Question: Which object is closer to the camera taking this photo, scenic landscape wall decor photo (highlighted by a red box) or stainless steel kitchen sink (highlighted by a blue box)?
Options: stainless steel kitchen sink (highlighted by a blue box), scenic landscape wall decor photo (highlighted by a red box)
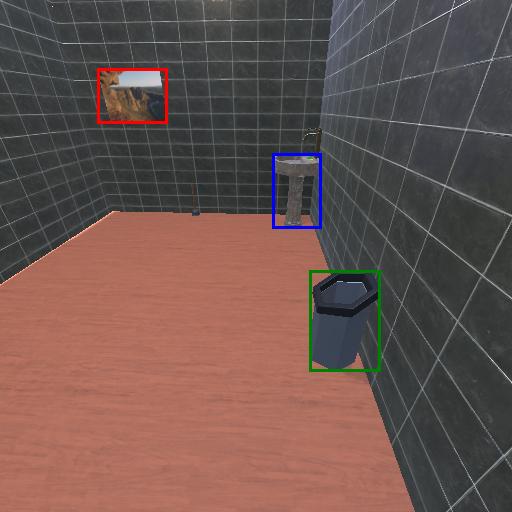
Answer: stainless steel kitchen sink (highlighted by a blue box)